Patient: sex M, age 31
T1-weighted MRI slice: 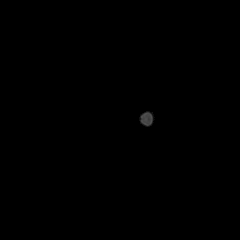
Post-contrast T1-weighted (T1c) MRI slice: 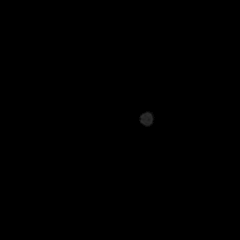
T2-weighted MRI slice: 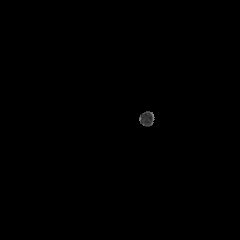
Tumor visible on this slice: no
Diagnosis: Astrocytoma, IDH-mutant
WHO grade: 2